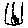
Label: zigzag